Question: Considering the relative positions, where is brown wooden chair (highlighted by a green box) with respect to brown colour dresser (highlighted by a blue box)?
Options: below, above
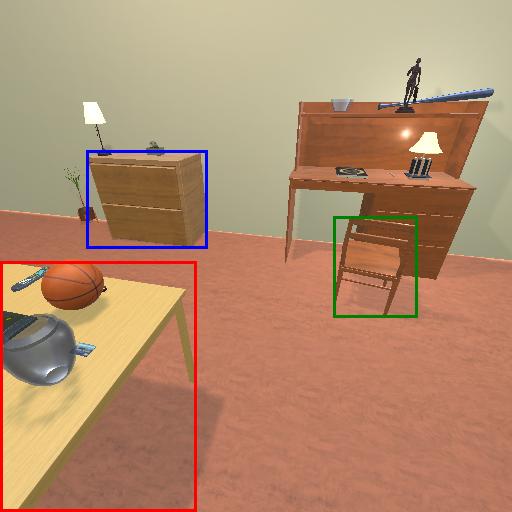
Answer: below